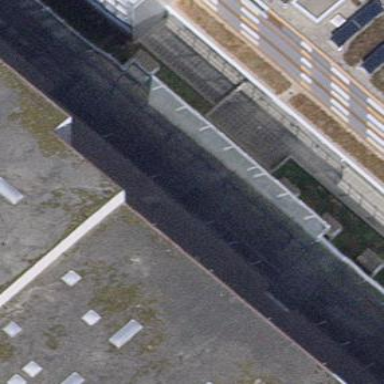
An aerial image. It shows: View of roof of building.